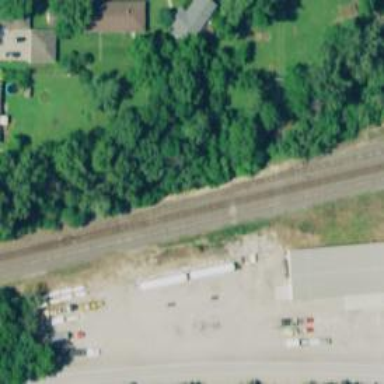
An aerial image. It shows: Railway yard in service.